RGB frame:
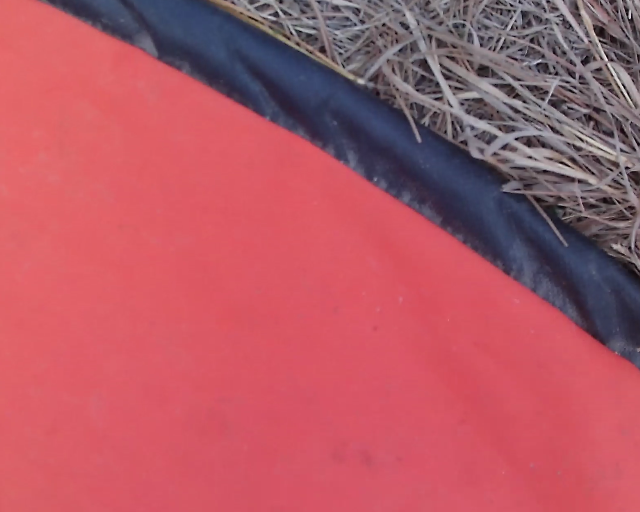
Thermal frame:
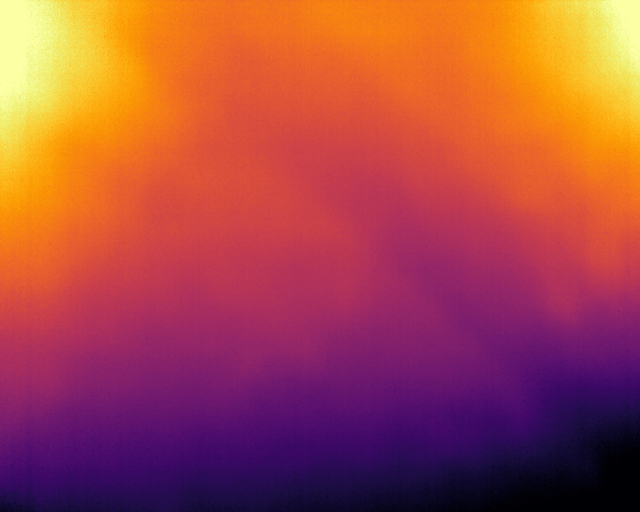
Captured: 2026-02-26 03:12:25
Pixels at or above 80 °C: 0 (fraction of frame: 0)